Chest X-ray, AP view. Patient: 40 years old, sex M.
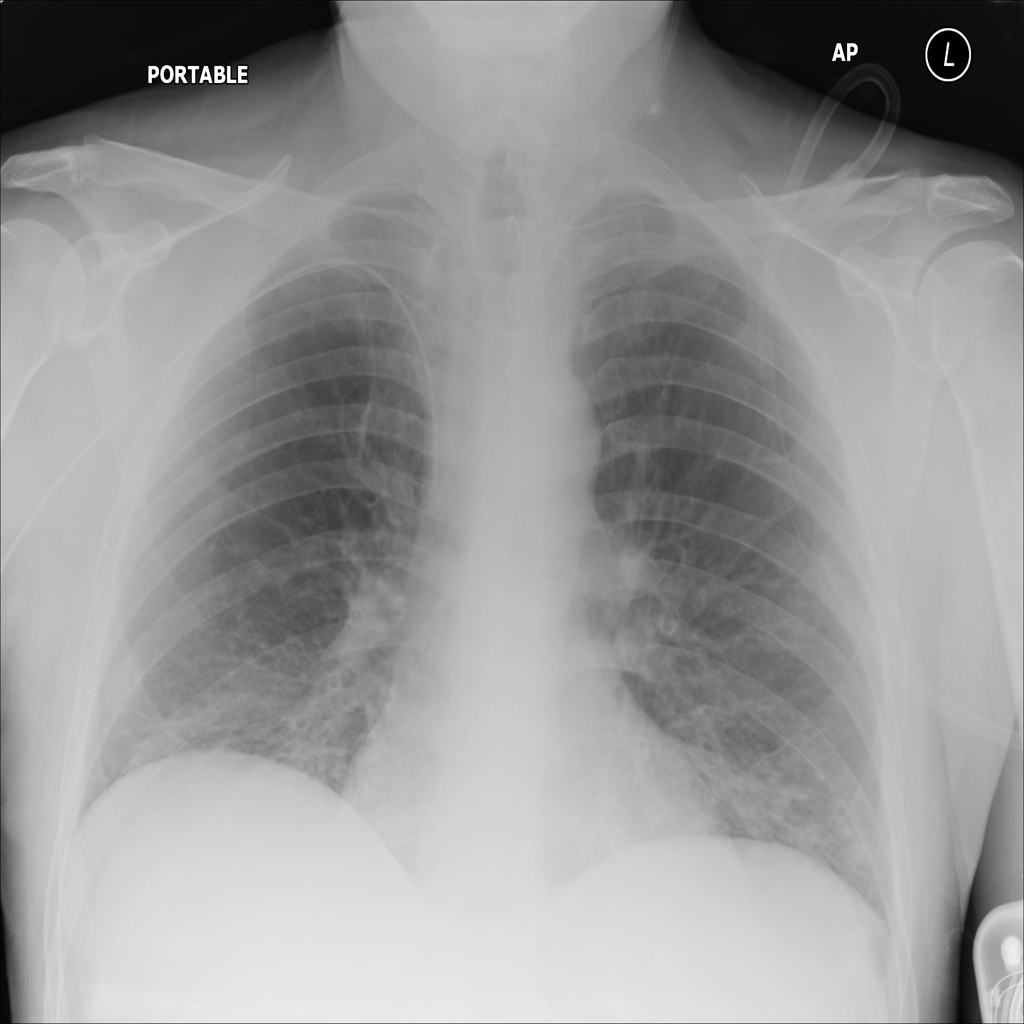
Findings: No Finding